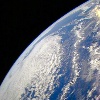
Label: cloud